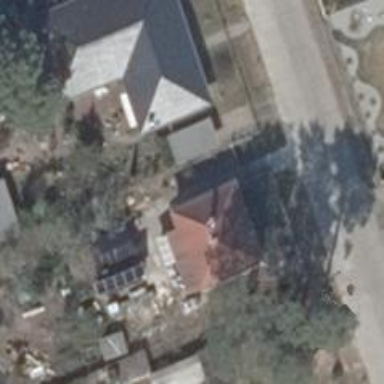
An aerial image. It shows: Hipped roof on residential building.